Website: crate-barrel
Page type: stored-credit-cards
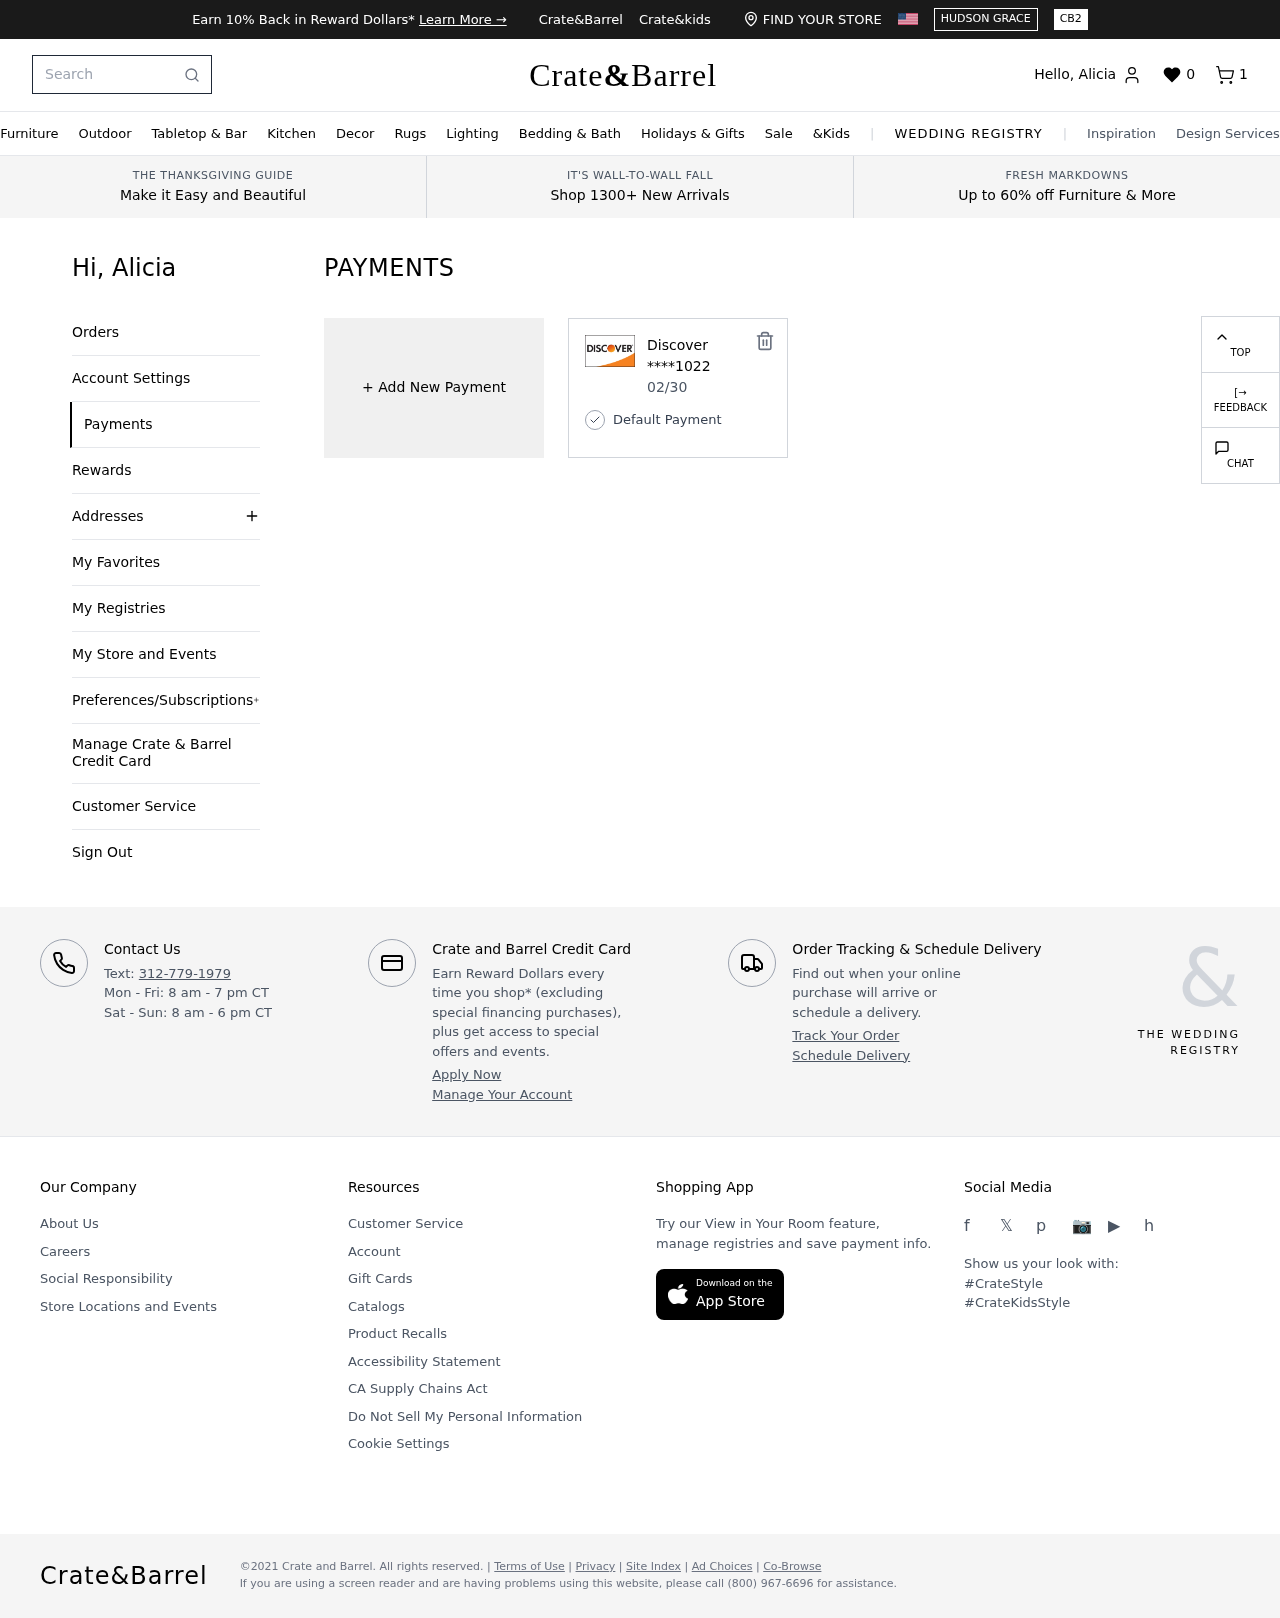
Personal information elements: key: PII_CARD_EXPIRY
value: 02/30
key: PII_CARD_LAST4
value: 1022
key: PII_CARD_TYPE
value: Discover
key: PII_FIRSTNAME
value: Alicia
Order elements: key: ORDER_NUM_ITEMS
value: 1
Search elements: key: HEADER_SEARCH
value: Search
Other elements: key: FAVORITES_COUNT
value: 0